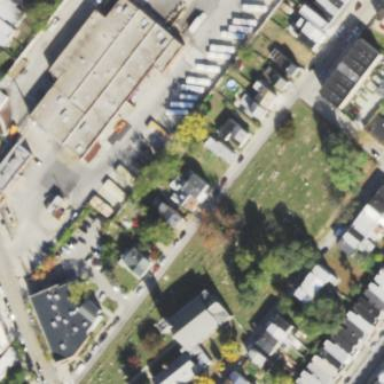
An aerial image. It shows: Cemetery.